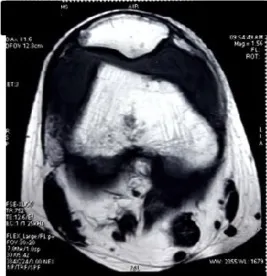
MRI examination of the knee. (c) From the axial view, there was a free fluid collection in which dominant in suprapatella and minimal infrapatella projection.
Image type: radiology (mri)